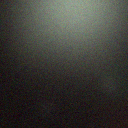
Screen state: off